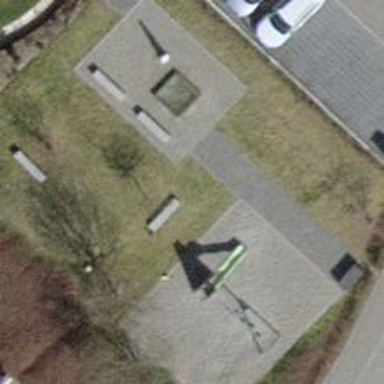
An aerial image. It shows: Playground featuring slide.